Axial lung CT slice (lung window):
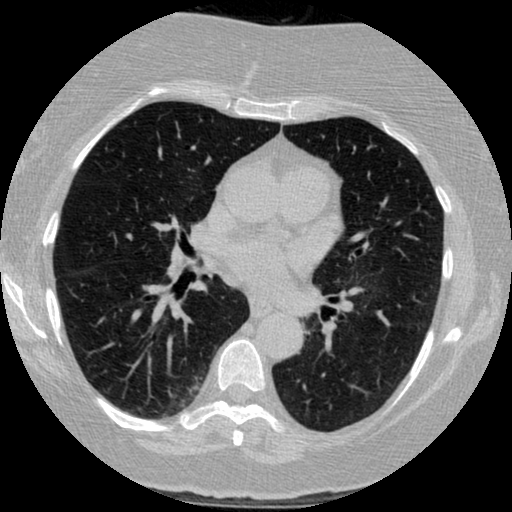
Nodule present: no